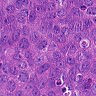
Metastatic tissue present: yes